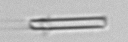
Label: fiber